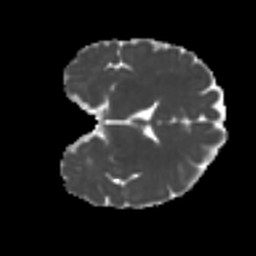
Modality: MD
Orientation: coronal
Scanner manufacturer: siemens
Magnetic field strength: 3 T
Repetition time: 4 s
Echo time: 0.0594 s